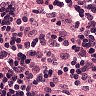
Metastatic tissue present: no